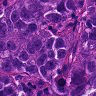
Metastatic tissue present: yes